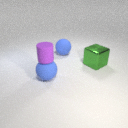
large green metal cube to the right of large blue rubber sphere